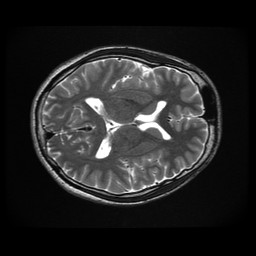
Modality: T2w
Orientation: axial
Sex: male
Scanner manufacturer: ge
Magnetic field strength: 3 T
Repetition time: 5 s
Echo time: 0.1015 s